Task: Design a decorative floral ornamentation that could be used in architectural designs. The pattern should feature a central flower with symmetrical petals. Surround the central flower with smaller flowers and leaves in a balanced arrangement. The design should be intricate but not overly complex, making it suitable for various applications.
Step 1250:
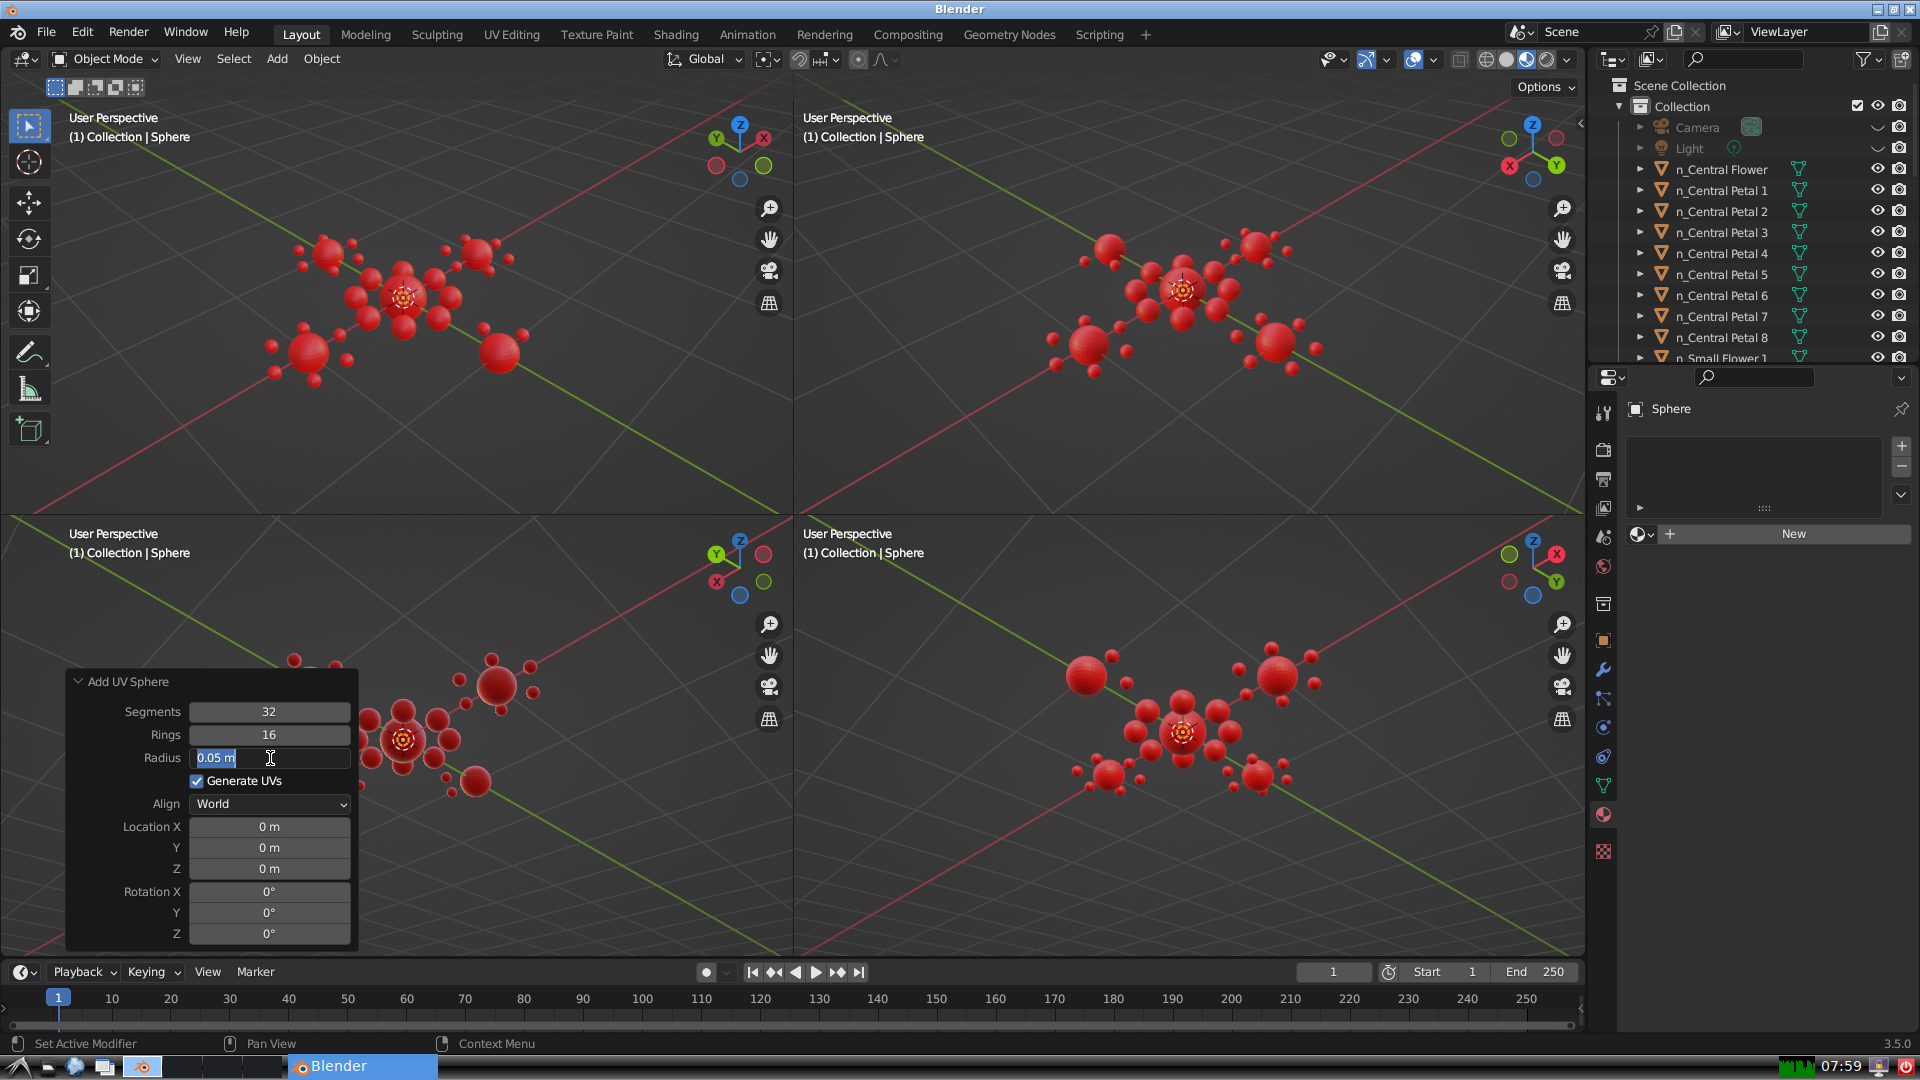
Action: input_text: 0.05